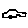
Label: car